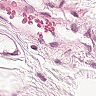
Metastatic tissue present: no